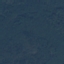
Land use / land cover class: Forest